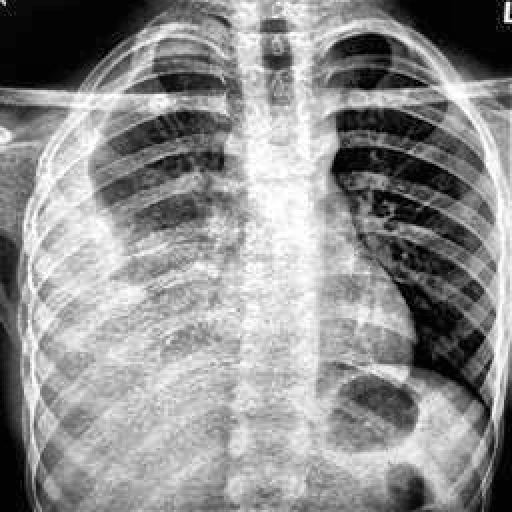
Finding: TUBERCULOSIS